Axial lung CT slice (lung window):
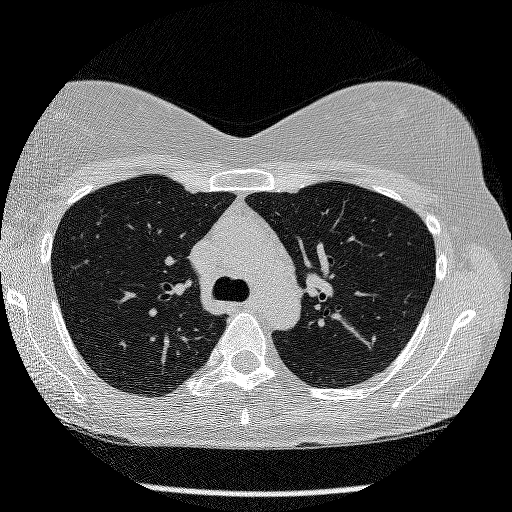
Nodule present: no